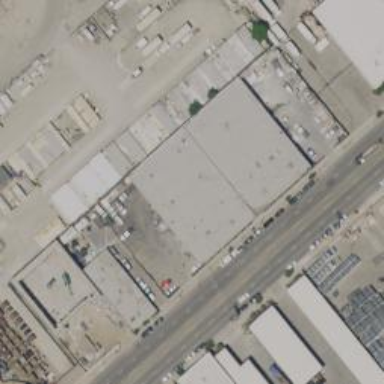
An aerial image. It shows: Industrial building.